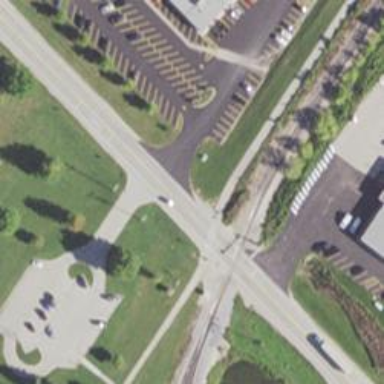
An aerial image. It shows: Crossing on the road.